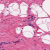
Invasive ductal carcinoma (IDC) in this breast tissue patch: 0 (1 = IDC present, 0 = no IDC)